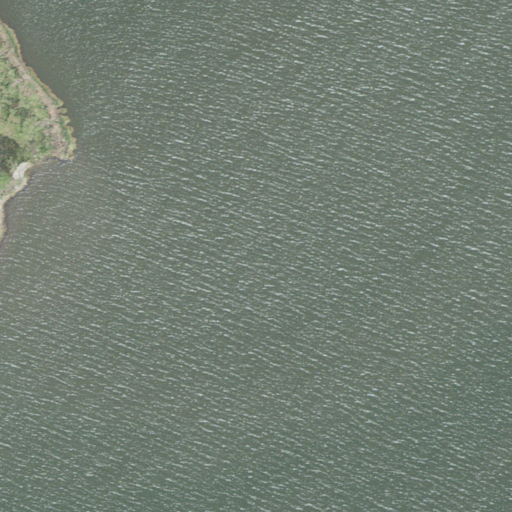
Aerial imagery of cape in North Carolina named Bensons Point containing open water, woody wetlands, and herbaceous wetlands